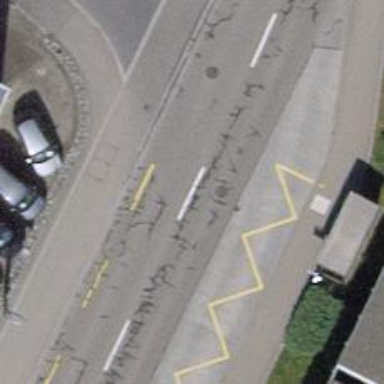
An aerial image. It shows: Bus stop equipped with public transport stop position.